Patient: sex F, age 56
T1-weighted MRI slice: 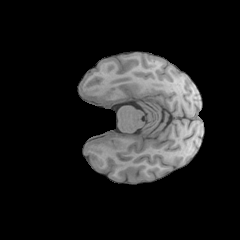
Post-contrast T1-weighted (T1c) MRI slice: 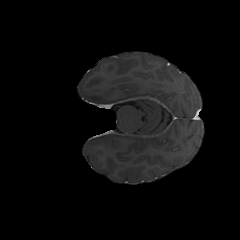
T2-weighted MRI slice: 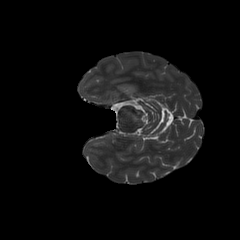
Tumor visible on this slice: no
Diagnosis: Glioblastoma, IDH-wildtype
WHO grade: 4